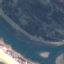
Land use / land cover: River